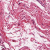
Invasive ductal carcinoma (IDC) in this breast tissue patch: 0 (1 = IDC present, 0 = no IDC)